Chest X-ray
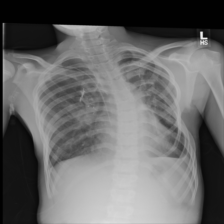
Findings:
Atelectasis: negative
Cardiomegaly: negative
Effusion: negative
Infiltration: negative
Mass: negative
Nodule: negative
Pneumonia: negative
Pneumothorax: negative
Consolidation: negative
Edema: negative
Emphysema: negative
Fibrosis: negative
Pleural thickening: negative
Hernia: negative